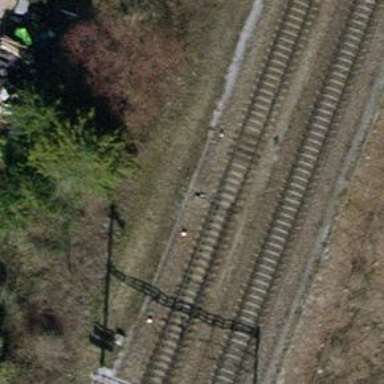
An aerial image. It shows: Railway switch.